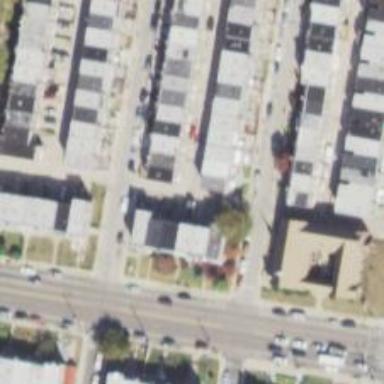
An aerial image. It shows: Alley classified as service road.